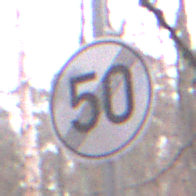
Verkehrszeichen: EndeGeschwindigkeit50
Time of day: Midday
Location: Outdoor (Nature)
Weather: Overcast
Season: Autumn
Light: Natural